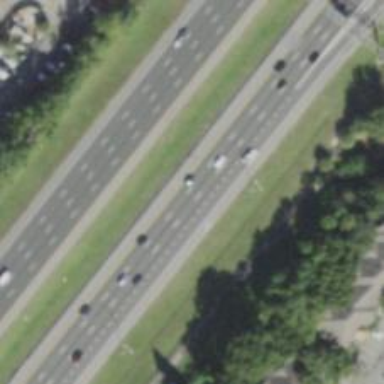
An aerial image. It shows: Motorway junction.